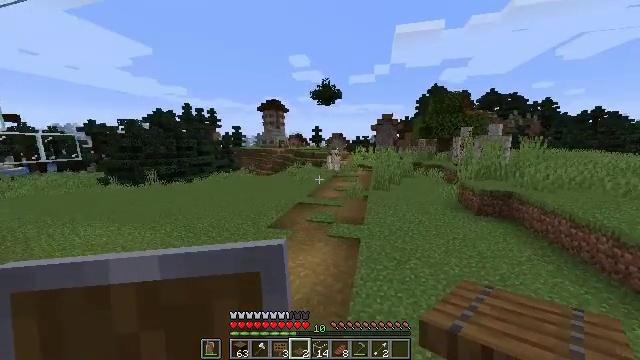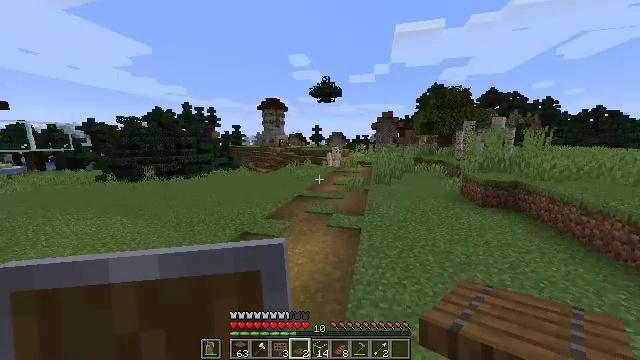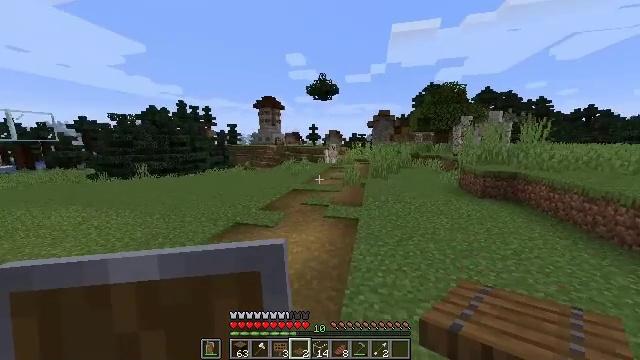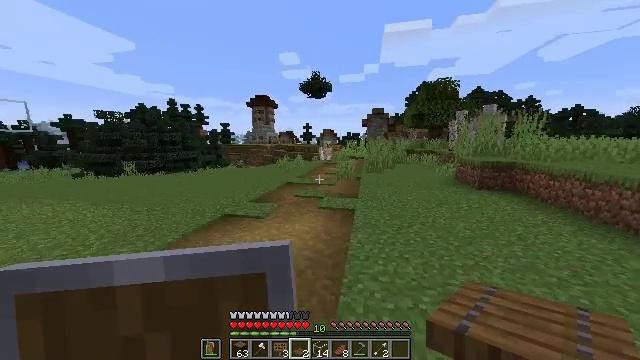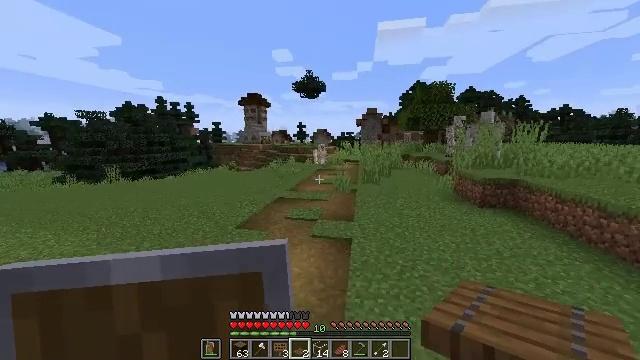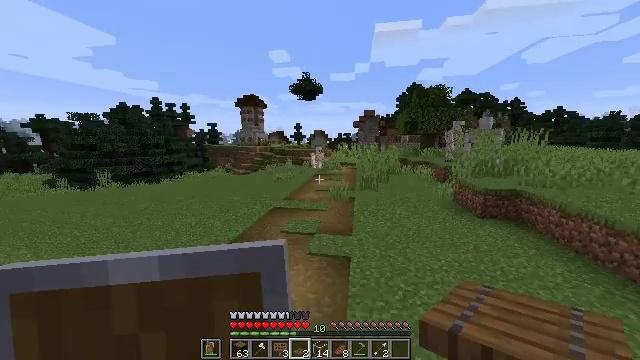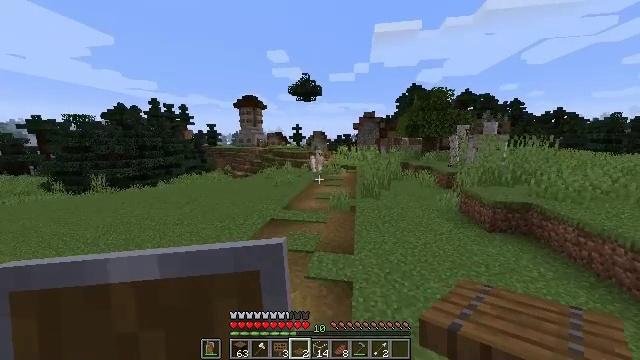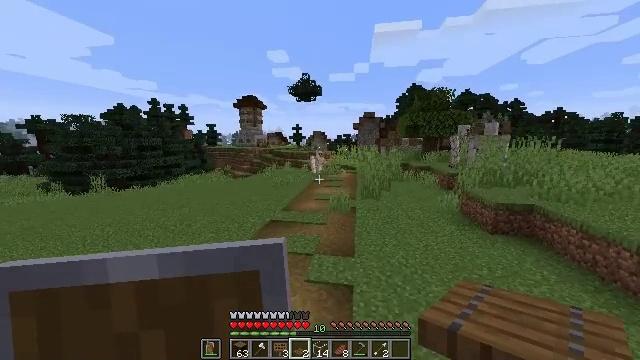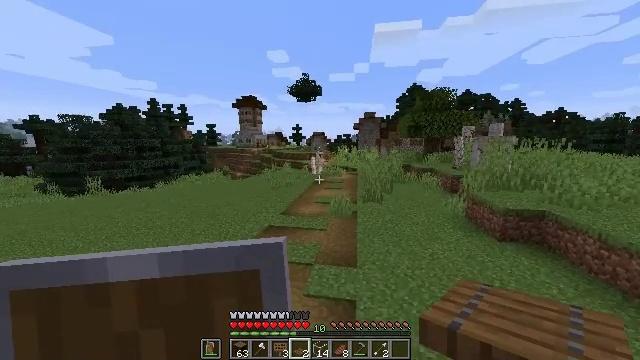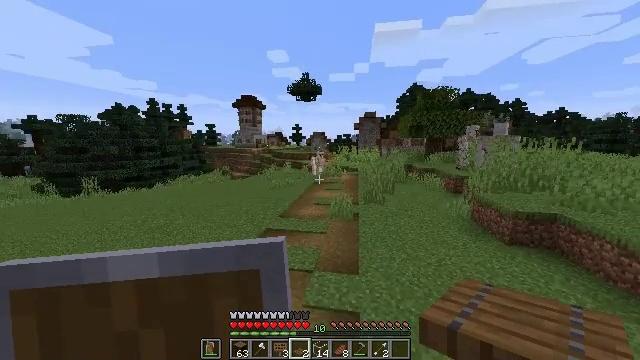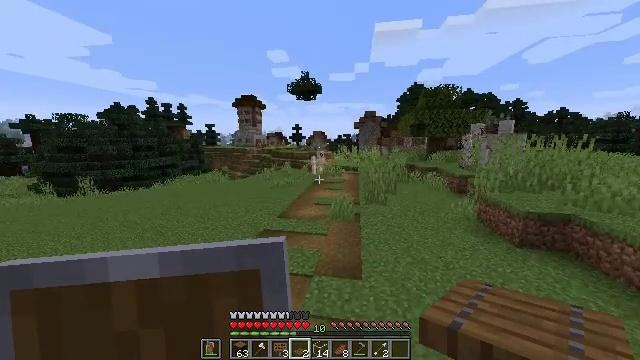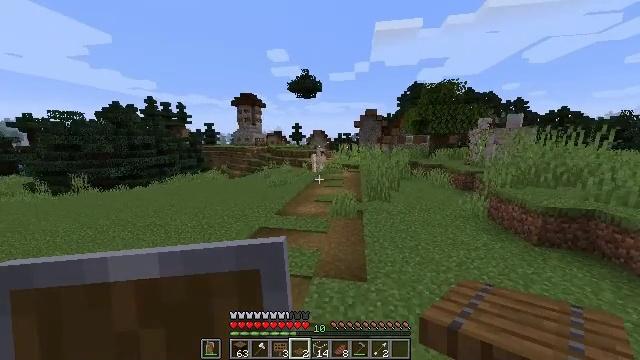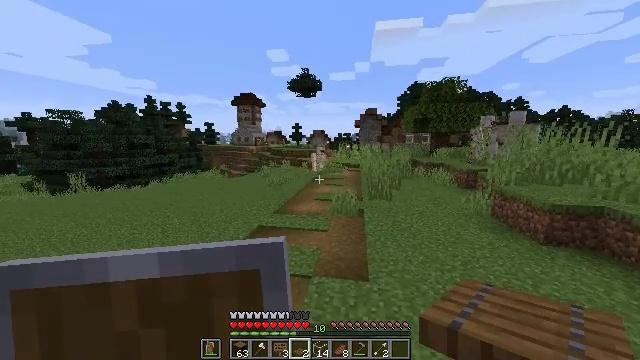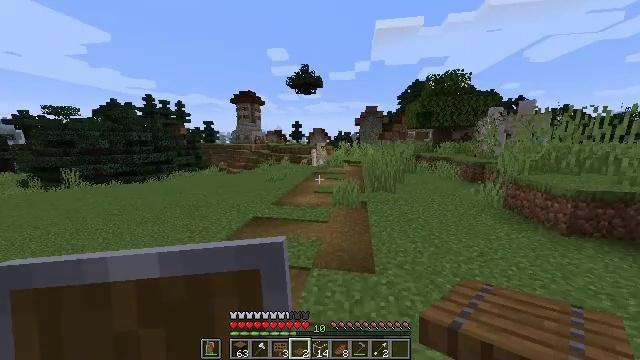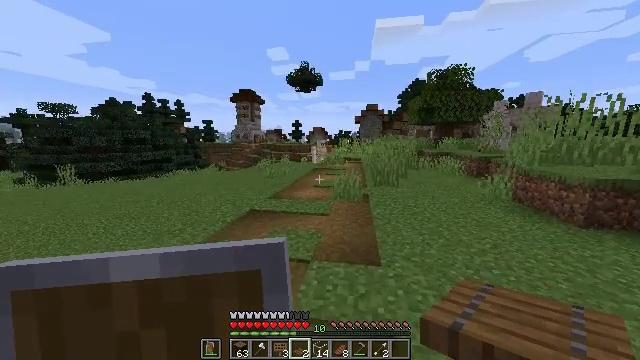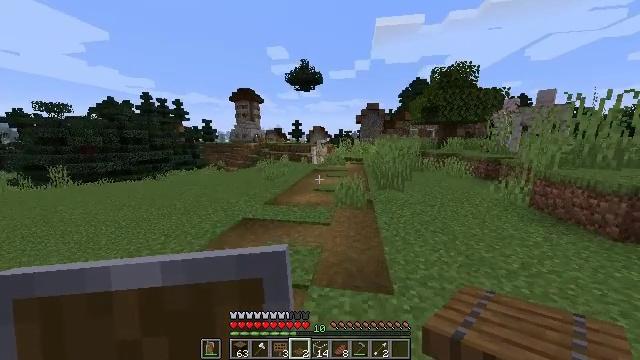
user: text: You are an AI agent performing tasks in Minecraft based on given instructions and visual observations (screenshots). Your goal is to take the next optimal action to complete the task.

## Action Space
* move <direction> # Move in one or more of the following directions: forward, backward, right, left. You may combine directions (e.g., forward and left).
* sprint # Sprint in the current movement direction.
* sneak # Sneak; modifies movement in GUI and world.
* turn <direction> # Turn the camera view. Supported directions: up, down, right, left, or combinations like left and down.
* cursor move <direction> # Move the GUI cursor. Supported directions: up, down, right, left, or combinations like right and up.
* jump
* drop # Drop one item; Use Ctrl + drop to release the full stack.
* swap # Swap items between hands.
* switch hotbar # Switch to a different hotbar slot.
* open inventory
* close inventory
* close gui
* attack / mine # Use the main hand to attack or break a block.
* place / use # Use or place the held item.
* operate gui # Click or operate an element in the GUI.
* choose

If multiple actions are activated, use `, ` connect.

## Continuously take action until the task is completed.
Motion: motion action
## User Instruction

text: Attack the spruce door to gather it.
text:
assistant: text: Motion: move forward, jump
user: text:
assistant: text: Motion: move forward, jump
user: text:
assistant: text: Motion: move forward, turn right, jump
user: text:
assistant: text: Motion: move forward, turn right, jump
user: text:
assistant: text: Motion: move forward, jump
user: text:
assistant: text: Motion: move forward, jump
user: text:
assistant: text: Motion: move forward, sprint, jump
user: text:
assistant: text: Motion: move forward, sprint, jump
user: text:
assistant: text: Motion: move forward, sprint, jump
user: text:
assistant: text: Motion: move forward, jump
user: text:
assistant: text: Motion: move forward, jump
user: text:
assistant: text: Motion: move forward, jump
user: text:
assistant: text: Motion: move forward, jump
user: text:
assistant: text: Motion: move forward, jump
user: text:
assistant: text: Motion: move forward, jump
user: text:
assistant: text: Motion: move forward, sprint, jump
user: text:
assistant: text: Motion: move forward, sprint, jump
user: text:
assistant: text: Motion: move forward, sprint, jump
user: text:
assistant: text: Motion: move forward, jump
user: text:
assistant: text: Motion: move forward, turn right, jump
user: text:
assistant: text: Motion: move forward, turn right, jump
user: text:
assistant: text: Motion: move forward, turn right, jump
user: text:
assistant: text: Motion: move forward, turn right, jump
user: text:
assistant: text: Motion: move forward, turn right, jump
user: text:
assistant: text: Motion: move forward, turn right, jump
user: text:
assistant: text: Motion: move forward, jump
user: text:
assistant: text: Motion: move forward, sprint, jump
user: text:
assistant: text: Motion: move forward, sprint, jump
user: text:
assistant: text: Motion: move forward, sprint, jump
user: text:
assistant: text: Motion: move forward, jump